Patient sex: F
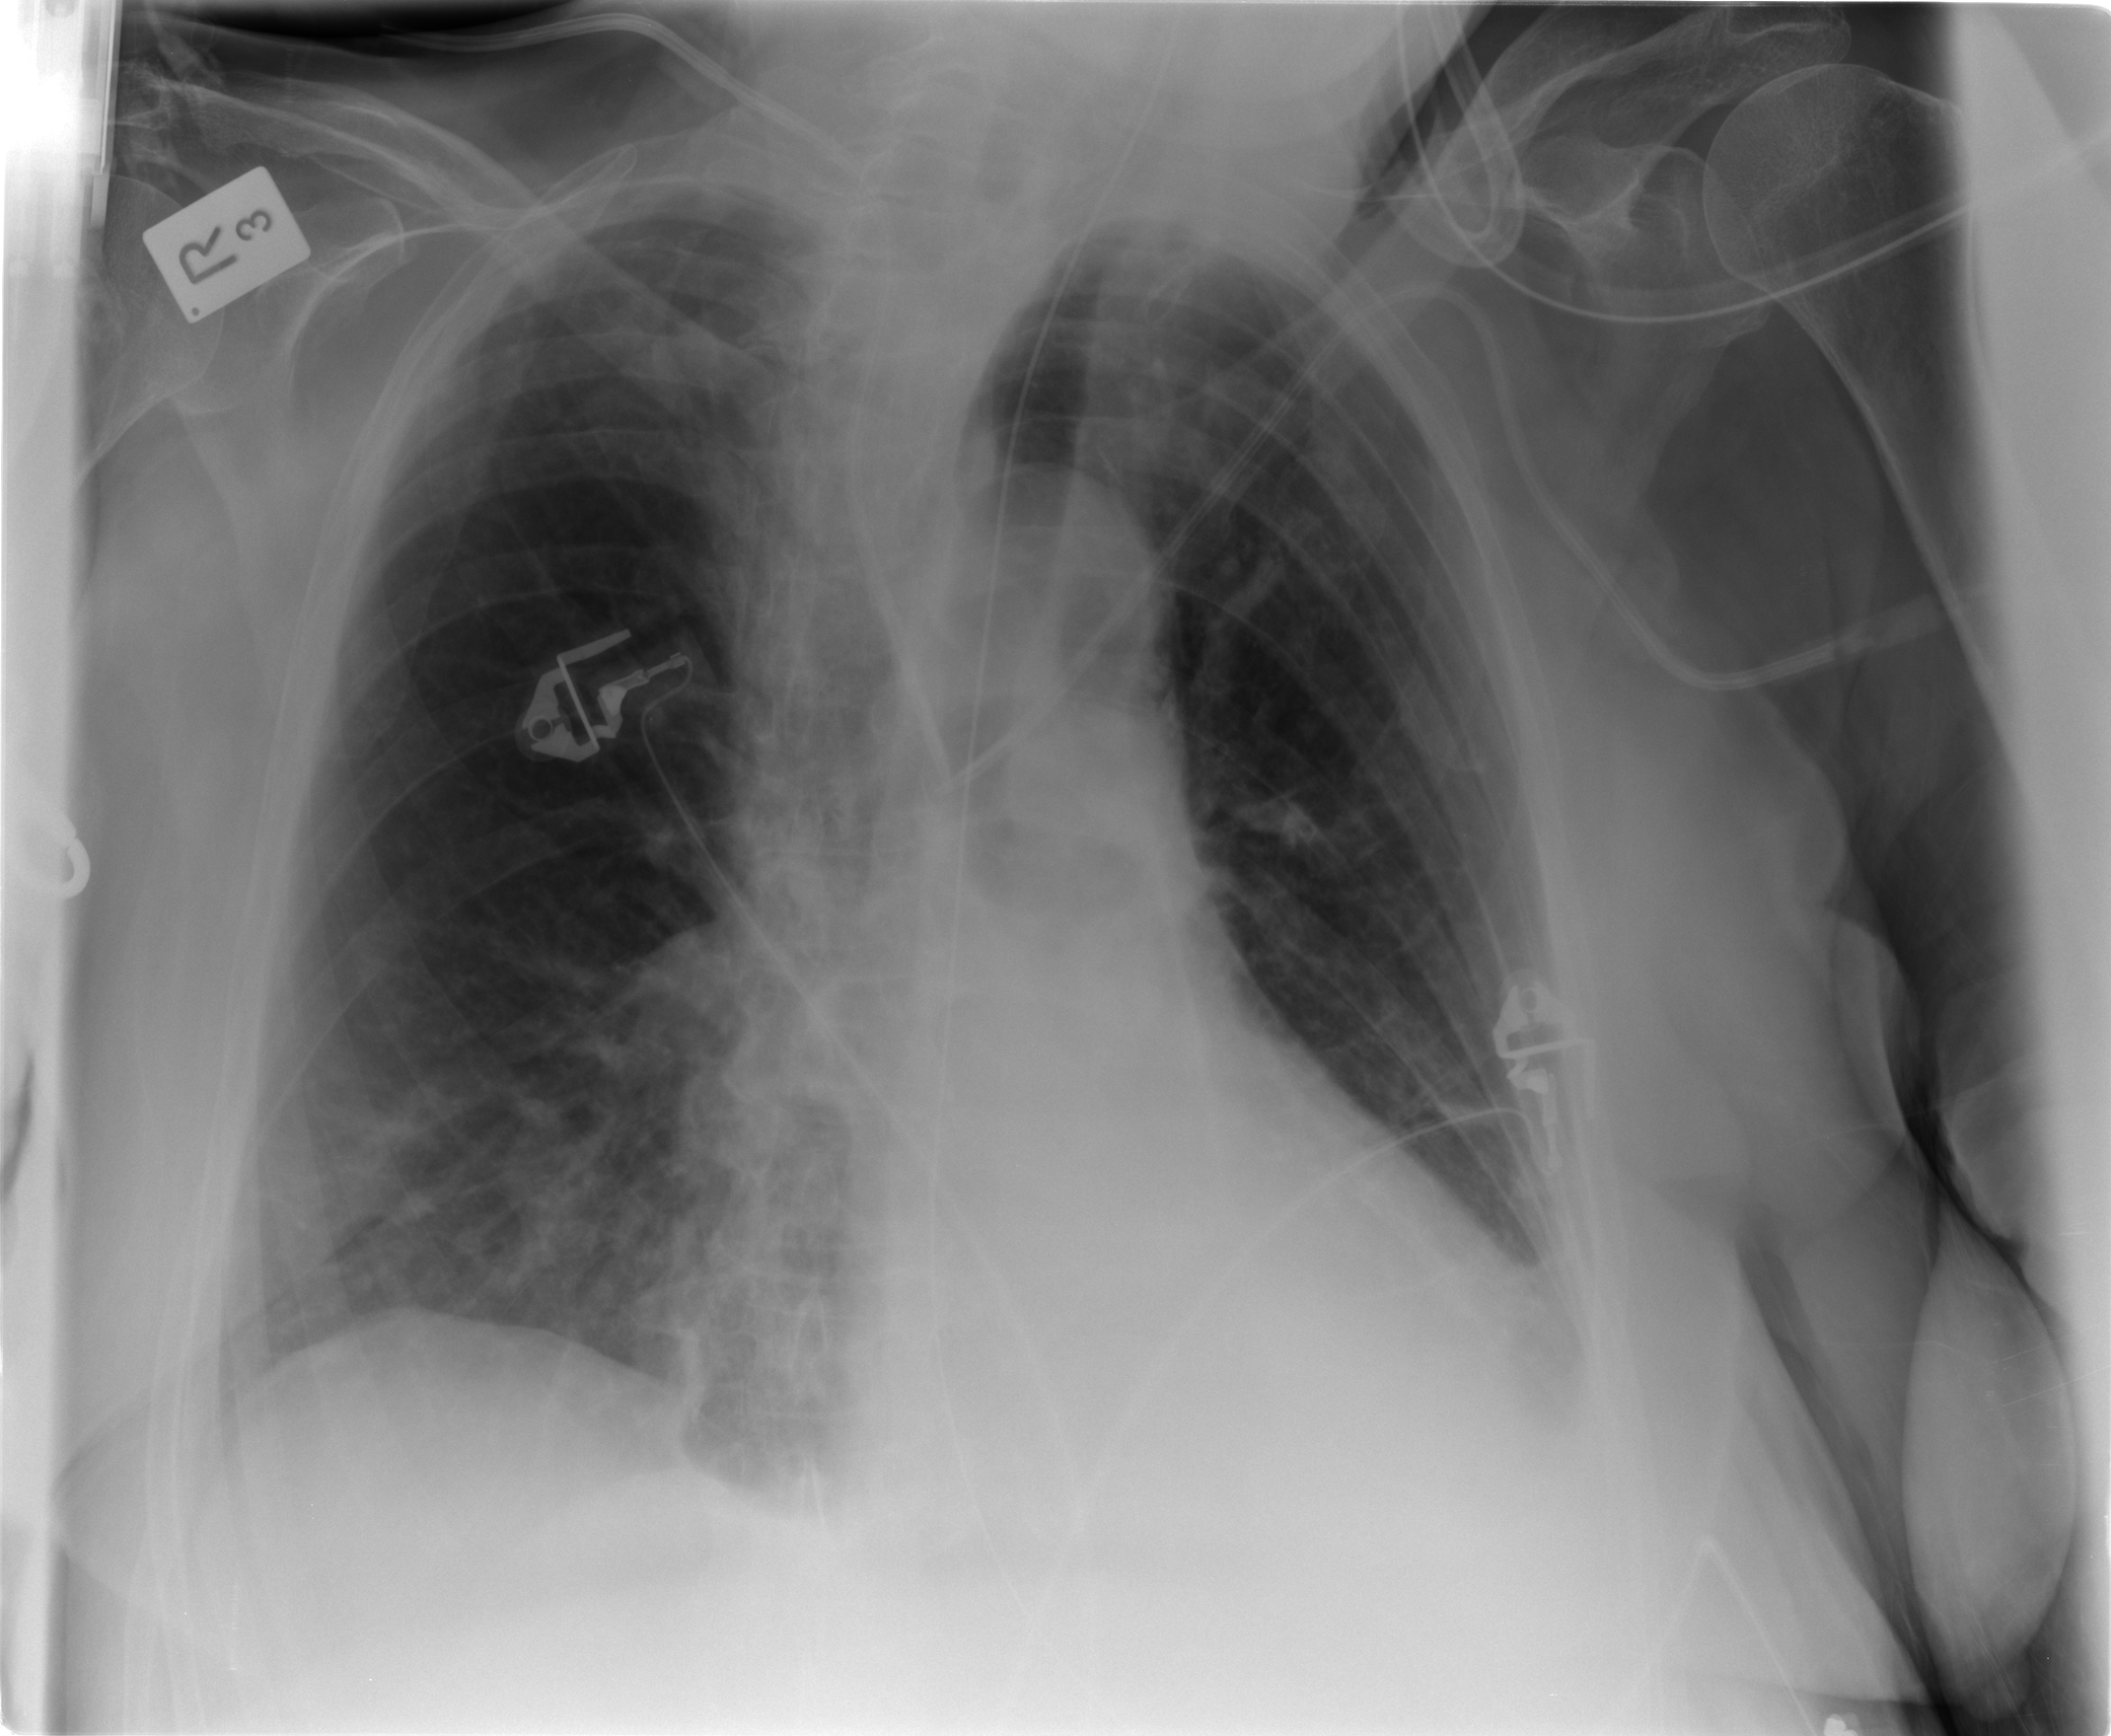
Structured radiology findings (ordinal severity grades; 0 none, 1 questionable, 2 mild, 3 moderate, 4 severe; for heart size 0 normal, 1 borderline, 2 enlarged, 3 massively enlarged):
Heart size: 0
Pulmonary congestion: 0
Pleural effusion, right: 0
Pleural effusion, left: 1
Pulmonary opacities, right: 0
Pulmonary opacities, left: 0
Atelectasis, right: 2
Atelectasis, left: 2